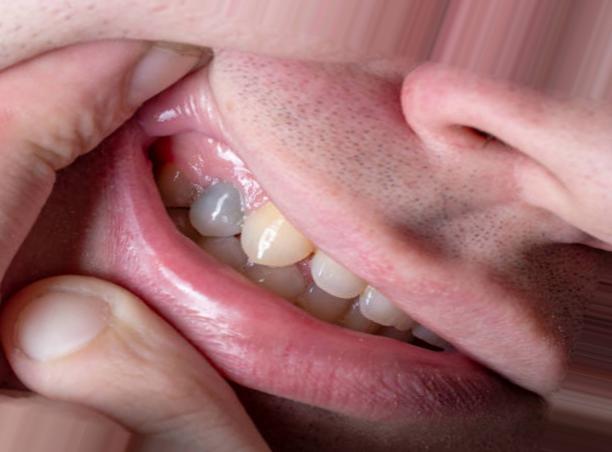
Condition: Caries